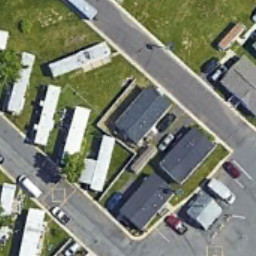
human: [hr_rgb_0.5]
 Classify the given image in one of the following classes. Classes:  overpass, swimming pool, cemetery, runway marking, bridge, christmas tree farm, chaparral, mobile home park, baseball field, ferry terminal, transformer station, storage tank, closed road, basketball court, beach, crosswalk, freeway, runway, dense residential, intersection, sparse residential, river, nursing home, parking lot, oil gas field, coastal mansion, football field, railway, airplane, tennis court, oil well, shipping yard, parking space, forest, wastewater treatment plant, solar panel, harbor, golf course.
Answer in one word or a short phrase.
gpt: mobile home park